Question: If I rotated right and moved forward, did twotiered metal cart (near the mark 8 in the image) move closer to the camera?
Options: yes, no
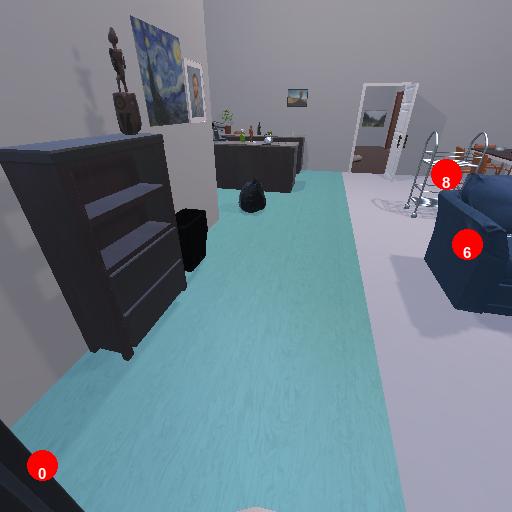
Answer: yes